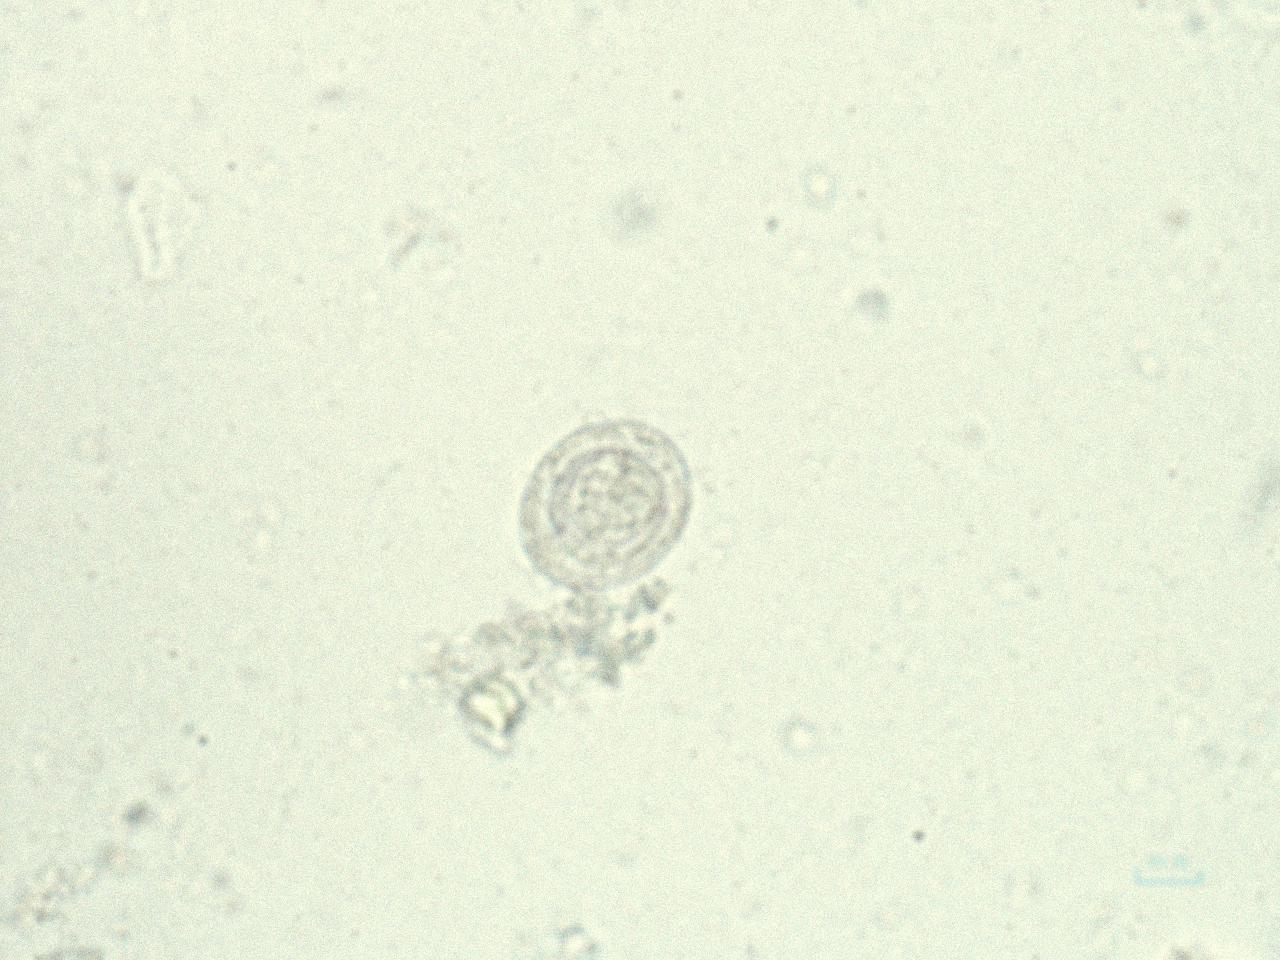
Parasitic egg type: Hymenolepis nana